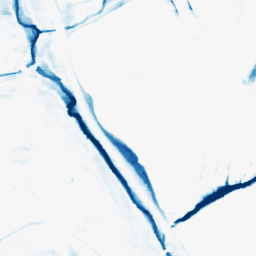
Category: morphological
Decomposition family: morphological_rect
Decomposition parameters: operation: closing
width: 20
height: 10
Upsampling method: cubic_mitchell
Upsampling parameters: scale: 8
Upsampling scale: 8